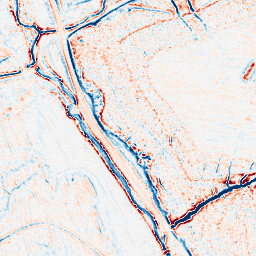
Category: edge_preserving
Decomposition family: bilateral
Decomposition parameters: d: 9
sigma_color: 50
sigma_space: 75
Upsampling method: cubic_catmull_rom
Upsampling parameters: scale: 8
Upsampling scale: 8